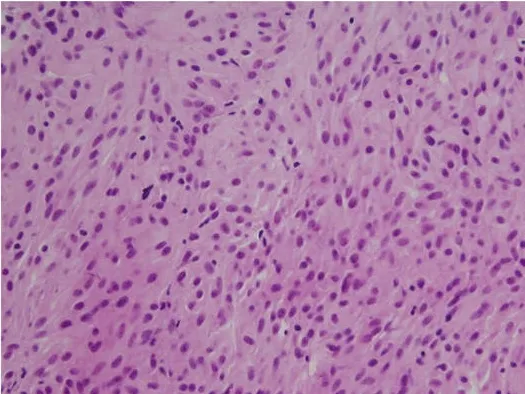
Histopathological findings of the duodenal mass. (A) Hematoxylin and eosin staining shows whirling sheets of spindle-shaped cells, which are consistent with gastrointestinal stromal tumor (magnification, x40).
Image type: pathology (h&e)